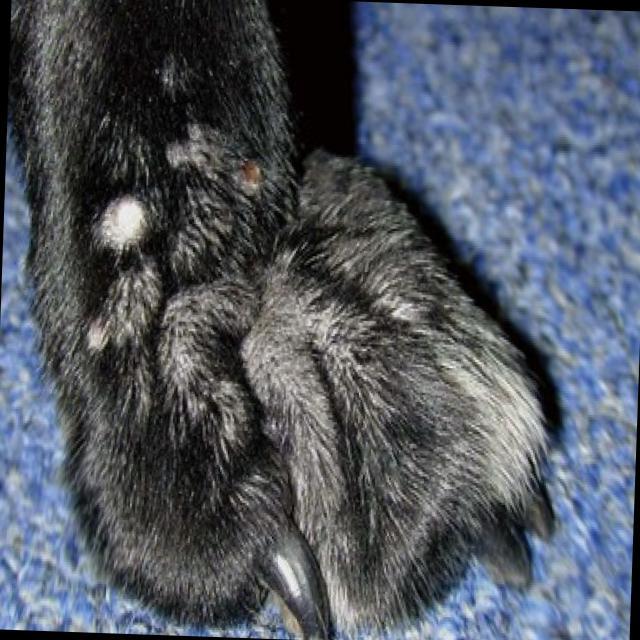
Canine hypersensitivity reaction — allergic skin response with urticaria, erythema, pruritus, and angioedema. May be food, environmental, or flea allergy related.